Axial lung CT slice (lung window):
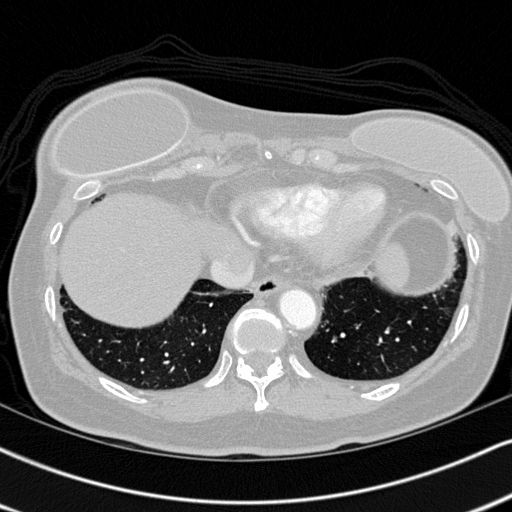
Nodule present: no